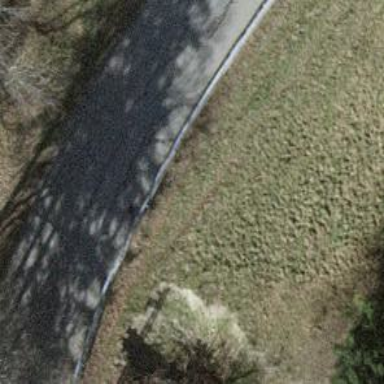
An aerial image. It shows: Guard rail.